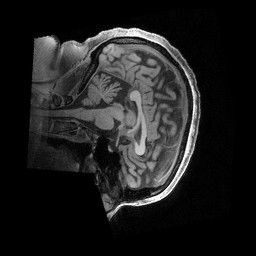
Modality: T1w
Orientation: sagittal
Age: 43
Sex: female
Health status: ill
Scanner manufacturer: siemens
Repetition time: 2.4 s
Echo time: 0.00231 s